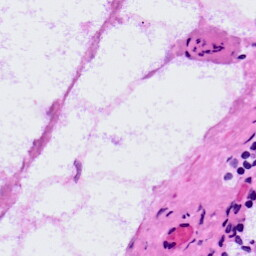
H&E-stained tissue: LymphNode